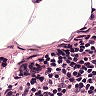
Metastatic tissue present: no